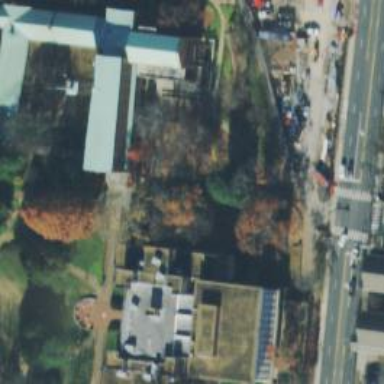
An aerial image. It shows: Library building.